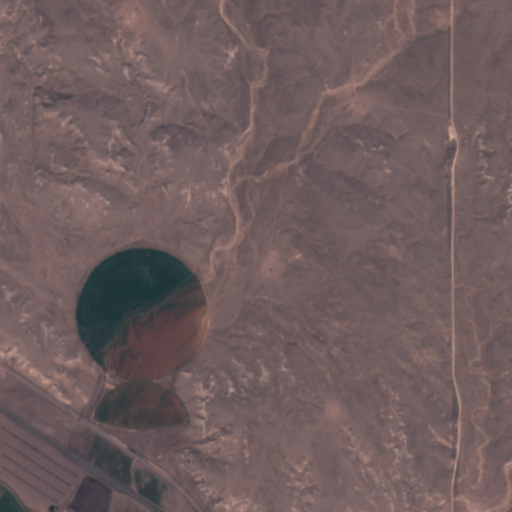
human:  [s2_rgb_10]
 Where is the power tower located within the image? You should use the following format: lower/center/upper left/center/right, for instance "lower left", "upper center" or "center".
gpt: The power tower is located in the upper of the image.
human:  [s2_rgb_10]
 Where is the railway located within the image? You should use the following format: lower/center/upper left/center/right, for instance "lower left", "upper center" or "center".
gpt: The railway is located in the lower left of the image.
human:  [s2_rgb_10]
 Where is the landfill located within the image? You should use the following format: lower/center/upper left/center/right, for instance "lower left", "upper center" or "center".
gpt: There is no landfill in the image.